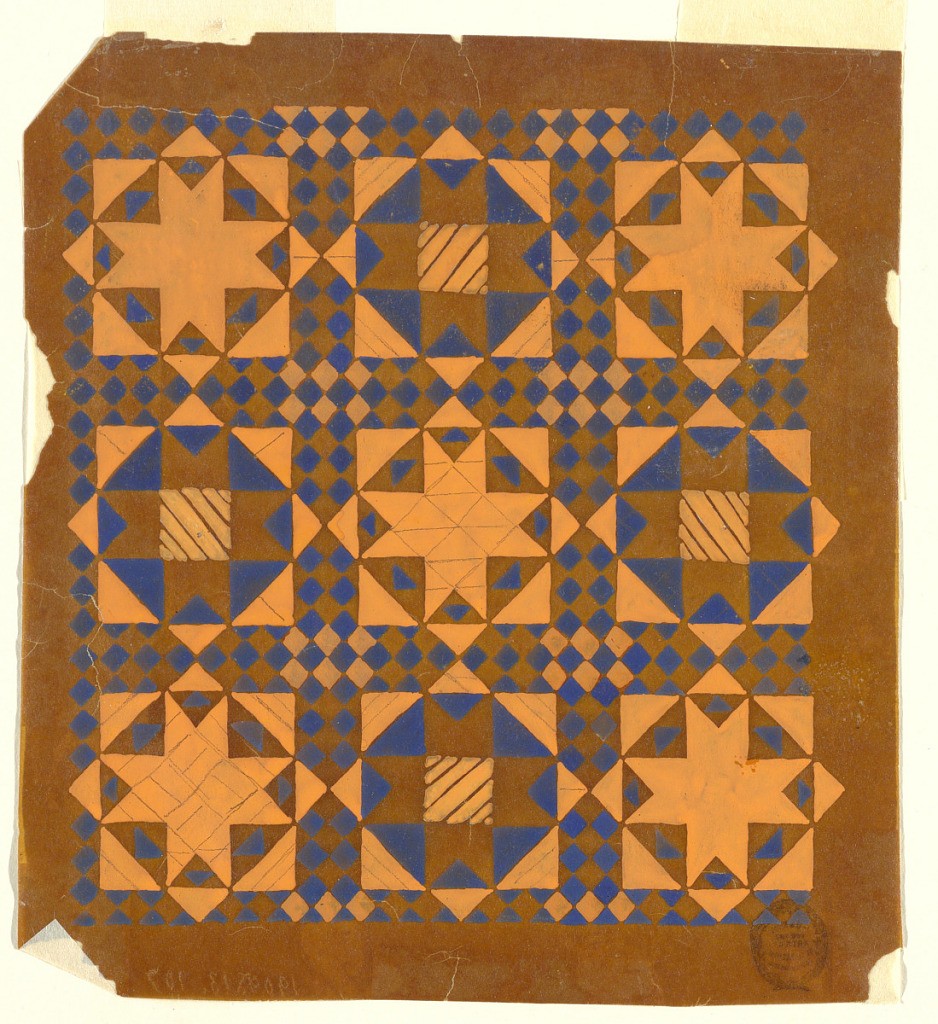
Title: Design for a Woven Textile
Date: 1825–1850
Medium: Graphite, brush and blue, lateritious gouache on oily tracing paper
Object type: Drawing
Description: In the same manner as 1906-13-106. Shown are three rows of three squares each containing fourché crosses. Each alternate cross is to show oblique bars in its central square, the bars being in opposite directions in alternate horizontal rows. Lozenge bands surround the squares. Interior divisions of the alternate crosses are sketched in pencil, the designs in alternate horizontal rows being different.